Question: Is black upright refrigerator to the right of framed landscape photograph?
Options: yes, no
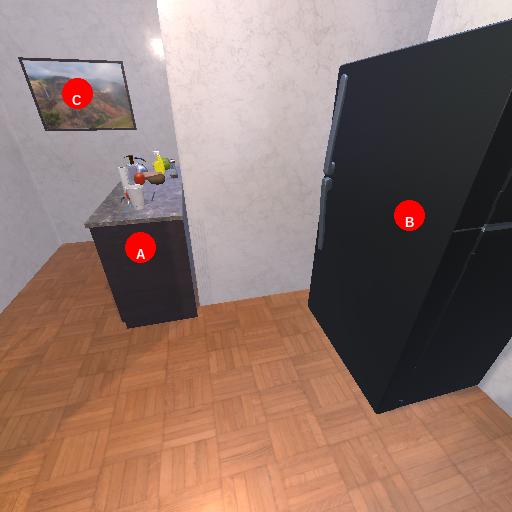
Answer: yes